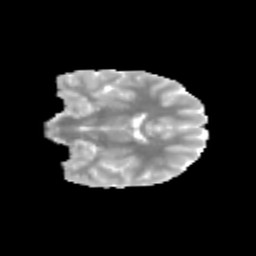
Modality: MD
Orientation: coronal
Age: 10
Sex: female
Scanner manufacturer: siemens
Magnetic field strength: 3 T
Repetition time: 3.8 s
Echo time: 0.07 s